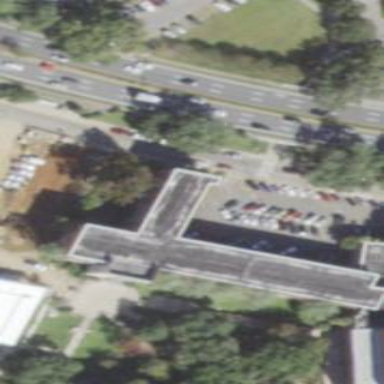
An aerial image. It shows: View of university building.